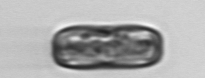
Label: Ephemera